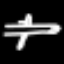
Label: airplane